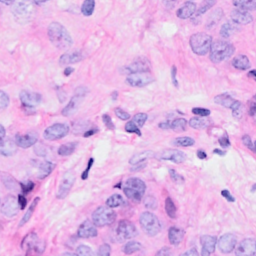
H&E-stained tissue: Breast